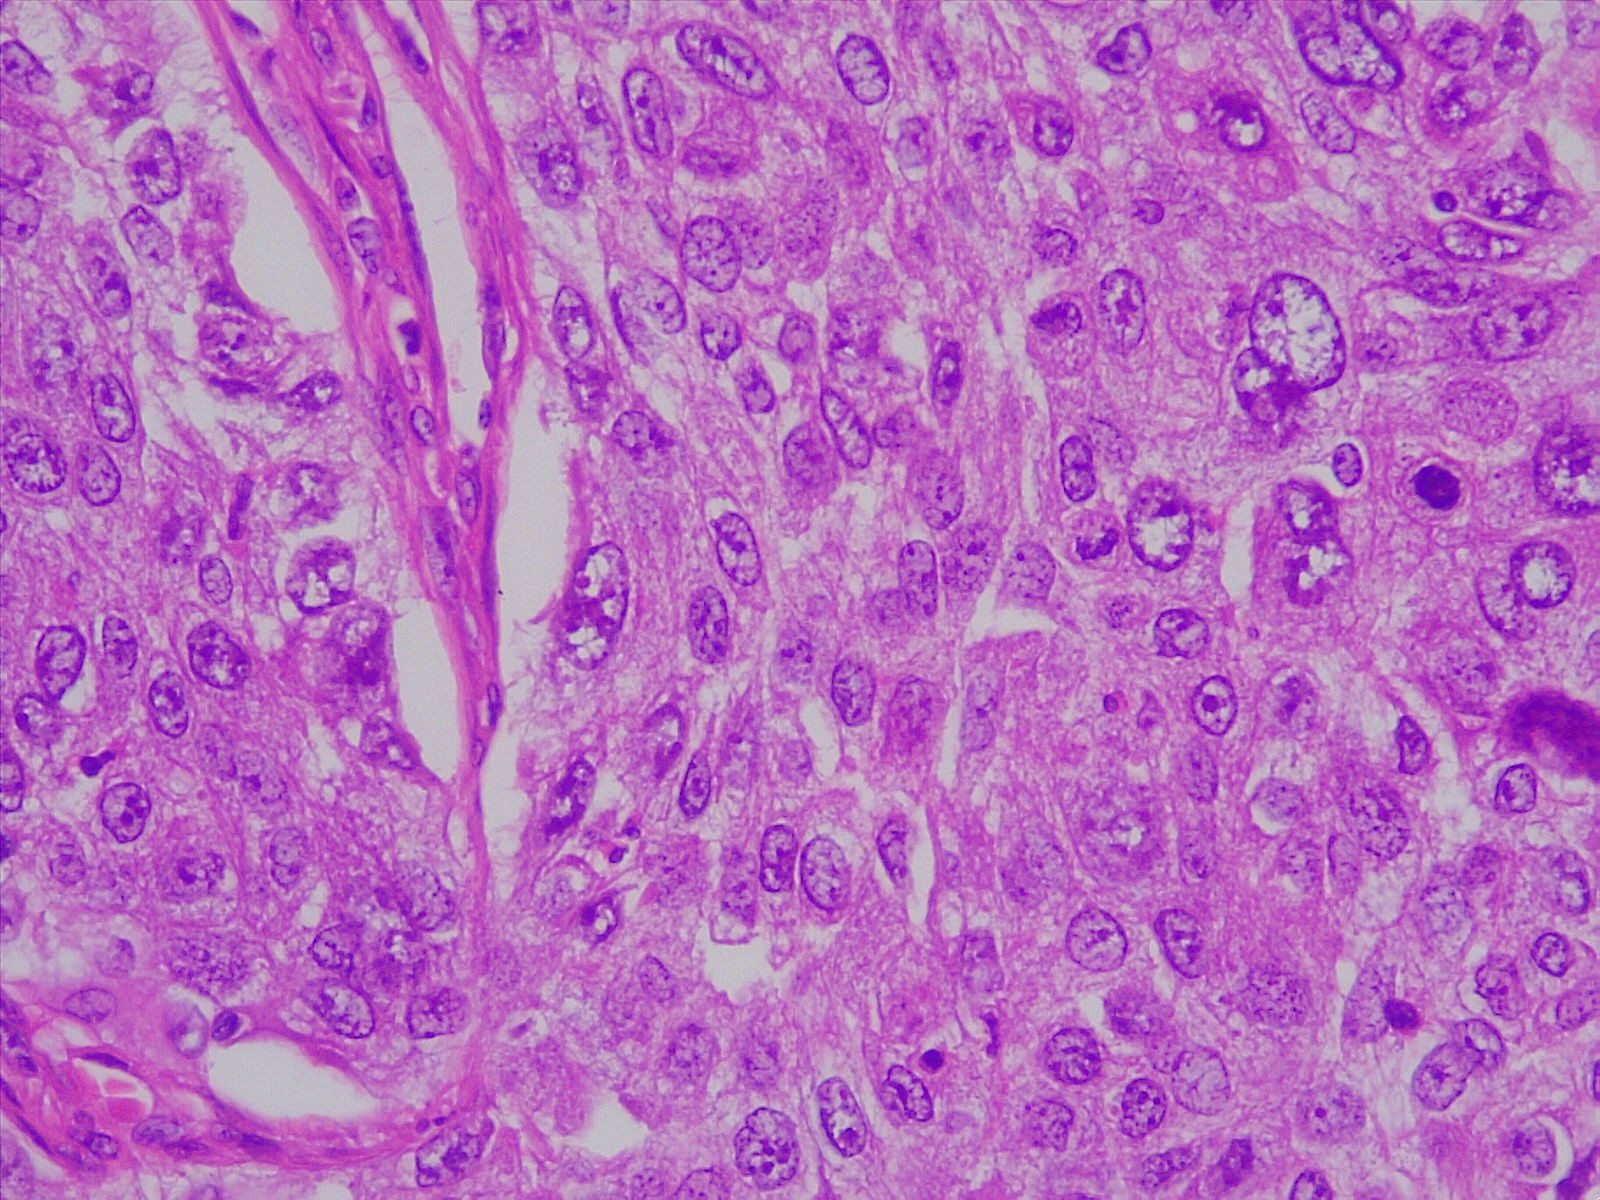
Label: lung squamous cell carcinoma, poorly differentiated